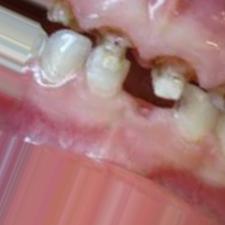
Condition: Caries